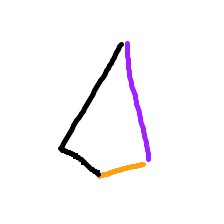
Shape: kite